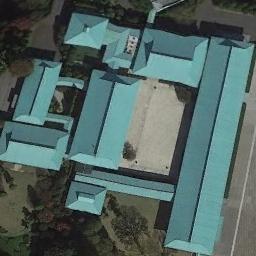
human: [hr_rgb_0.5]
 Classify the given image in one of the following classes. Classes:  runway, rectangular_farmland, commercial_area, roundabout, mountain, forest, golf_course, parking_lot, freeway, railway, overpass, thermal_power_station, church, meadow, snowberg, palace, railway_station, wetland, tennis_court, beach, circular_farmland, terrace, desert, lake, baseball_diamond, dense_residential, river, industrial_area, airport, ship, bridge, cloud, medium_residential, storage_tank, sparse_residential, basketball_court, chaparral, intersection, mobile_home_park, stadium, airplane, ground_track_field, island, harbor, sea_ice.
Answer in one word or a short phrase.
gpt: palace